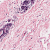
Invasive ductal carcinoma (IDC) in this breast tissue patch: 0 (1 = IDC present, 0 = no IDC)